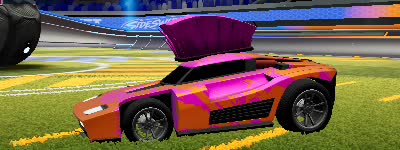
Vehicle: breakout